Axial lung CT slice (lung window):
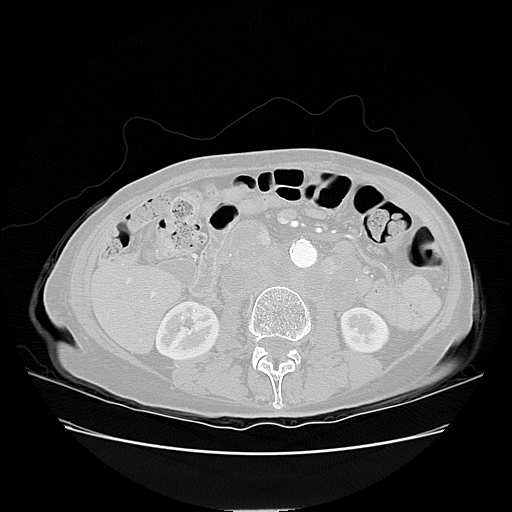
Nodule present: no